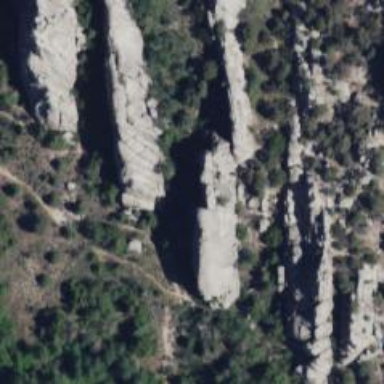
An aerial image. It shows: Cliff in nature.